Question: I tried different codes to download files from php.
so, that is not even an option now.
I am trying to use fread() now, But the problem it gives is that when you download a file, that file never works. I download broken file. For example if I download image file it will give the error Invalid Image in picasa. (Shown Below)

Following is the code I am using:
'''
<?php
require '../php/db.php'; // Database Connection (No issue in this)
ob_start();
set_time_limit(0); // To set script time to infinity.
ini_set('memory_limit', '512M');
if(isset($_GET['file_id'])&&!empty($_GET['file_id'])) download_file($_GET['file_id']); // calling a function download_file given below
else die("There was an error in downloading file. Please try again later.");
function download_file($id){
global $con; // For database connection
$id = mysqli_real_escape_string($con,htmlentities($id));
$file="SELECT file_name,file_title,file_size,down FROM files WHERE file_id= $id"; // Taking file info from database
$result = mysqli_query($con,$file);
if($result) echo "Okay!";
$row = mysqli_fetch_assoc($result);
$name = $row['file_name']; // File is stored with this name in same dir
$title = $row['file_title'];
$ext = ext($name);
$down = $row['down']; // Tells number of downloads
$newname = $title.'.'.$ext; // Changing file name while downloading.
$down++;
if(is_file($name)) {
$update_down = "UPDATE files SET down = $down WHERE file_id = '$id'";
$update_down_result = mysqli_query($con,$update_down); // Increment number of downloads
download_by_fread($name,$newname); // Calling a function
exit;
}else header("Location: ../index.php?msg=Sorry!+File+could+not+found!");
}
function download_by_fread($name,$newname){
if($fd=fopen($name, "rb")){
header("Pragma: public");
header("Expires: 0");
header("Cache-Control: must-revalidate, post-check=0, pre-check=0");
header("Cache-Control: private",false);
header("Content-type: ".tell_file_type($name));
header("Content-Disposition: attachment; filename="".$newname.""");
header("Content-length: ".filesize($name));
header("Cache-control: public"); //use this to open files directly
while(!feof($fd)) {
print(fread($fd, 4096));
ob_flush();
flush();
}
}else header("Location: ../index.php?msg=Sorry!+File+could+not+found!");
fclose($fd);
}
function ext($name){
$rut = strrev($name);
$erut = explode('.', $rut);
return strrev($erut[0]);
}
function tell_file_type($file_name){
$rut = strrev($file_name);
$erut = explode('.', $rut);
$ext = strrev($erut[0]);
switch($ext){
case 'txt': return 'text/plain'; break;
case 'rar':
case 'zip': return 'application/x-compressed'; break;
case 'gif': return 'image/gif'; break;
case 'jpg':
case 'jpeg': return 'image/jpeg'; break;
case 'bmp': return 'image/bmp'; break;
case 'png': return 'image/png'; break;
case 'pdf': return 'application/pdf'; break;
case 'mp3': return 'audio/mpeg3'; break;
case 'mp4': return 'video/mp4'; break;
case 'mkv': return 'video/mkv'; break;
case 'mpg': return 'video/mpeg'; break;
case 'avi': return 'video/avi'; break;
case 'wav': return 'audio/wav'; break;
case 'doc':
case 'docx': return 'application/msword'; break;
case 'pps':
case 'ppt':
case 'pptx': return 'application/mspowerpoint'; break;
case 'xls':
case 'xlsx': return 'application/excel'; break;
case 'exe': return 'application/octet-stream'; break;
case 'swf': return 'application/x-shockwave-flash'; break;
}
}
?>
'''
Help me finding error in this code please.
Thank you.
I found the error. I was echoing "Okay!" after mysql_query. to check if query is successful. We can do that or it will be added to file. and file will become invalid.
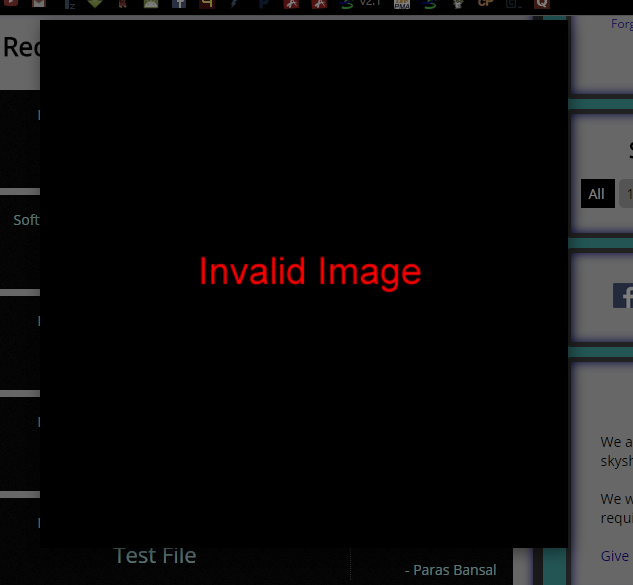
Answer: Remove the '?>' from the ends of your PHP files, and make certain there are no spaces before the '<?php' at the beginning.
What may be happening is that PHP is sending " " blank space characters to the output of the image. This would cause a corrupt file if there is anything outside of the PHP brackets as these would automatically be sent to the browser as content.